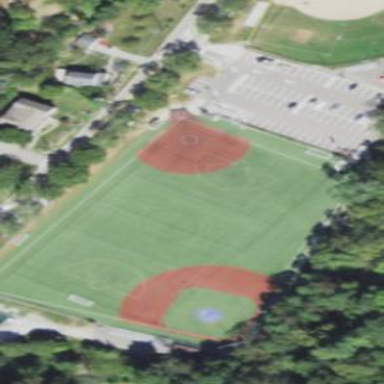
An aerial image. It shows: Artificial turf baseball pitch used for leisure sports.